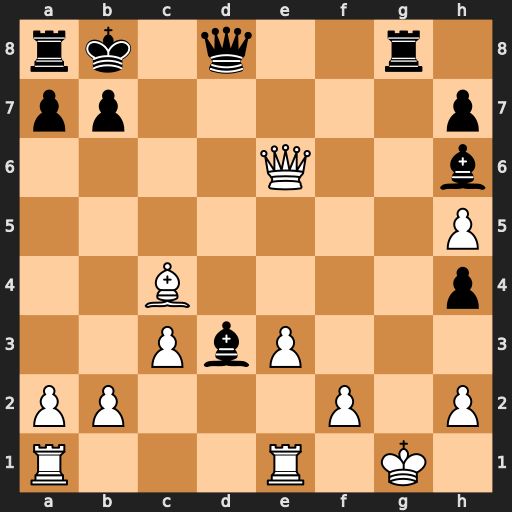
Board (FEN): rk1q2r1/pp5p/4Q2b/7P/2B4p/2PbP3/PP3P1P/R3R1K1
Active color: w
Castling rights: -
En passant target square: -
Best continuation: Qxg8 Qxg8+ Bxg8